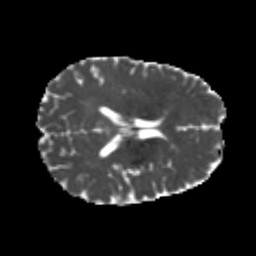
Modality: MD
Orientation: axial
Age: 22
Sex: male
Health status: healthy
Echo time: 0.074 s